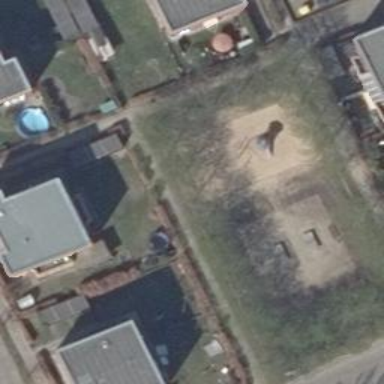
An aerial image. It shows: Playground.